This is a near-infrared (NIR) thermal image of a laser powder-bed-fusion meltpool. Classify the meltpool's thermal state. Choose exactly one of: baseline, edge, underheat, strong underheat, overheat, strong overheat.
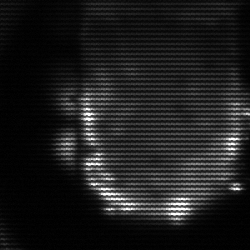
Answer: baseline